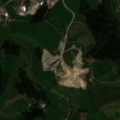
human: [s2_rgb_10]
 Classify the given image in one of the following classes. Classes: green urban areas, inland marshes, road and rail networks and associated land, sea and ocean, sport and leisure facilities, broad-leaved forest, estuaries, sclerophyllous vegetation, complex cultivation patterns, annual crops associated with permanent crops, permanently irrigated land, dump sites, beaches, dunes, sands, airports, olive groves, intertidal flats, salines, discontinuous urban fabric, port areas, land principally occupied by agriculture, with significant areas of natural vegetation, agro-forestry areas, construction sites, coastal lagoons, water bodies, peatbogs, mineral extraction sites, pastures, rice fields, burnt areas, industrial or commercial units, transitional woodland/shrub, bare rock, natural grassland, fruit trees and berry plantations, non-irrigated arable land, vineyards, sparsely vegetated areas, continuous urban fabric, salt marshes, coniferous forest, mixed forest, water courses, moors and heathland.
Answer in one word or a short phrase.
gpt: discontinuous urban fabric, complex cultivation patterns, mixed forest